Question: I am using tiny MCE as editor. As you can see in image below from google blogger when ever you mouse over an image it shows up that div below image which is having "Small","Medium","Large" options .Any advice / samples how will I be able to do with JQuery ?

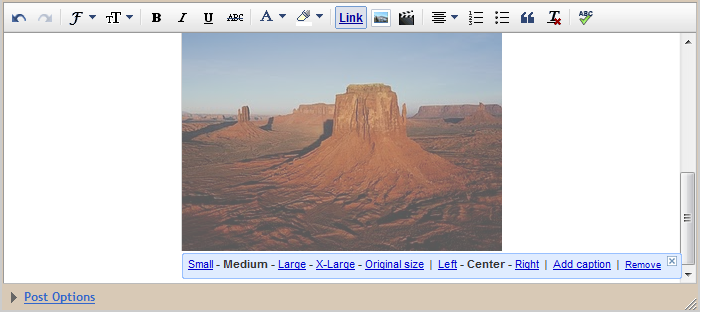
Answer: You can prepare your div with links or any content and set its display css property to 'none'. Then you control it with jQuery like this.
'''
var yourDiv = $("#ThatDiv");
$("#YourImage").hover(
function () {yourDiv.css('display','block');},
function () {yourDiv.css('display','none');}
});
'''
more on subject <URL>
You can propably imagine html code that might look like this:
'''
<img src="#" alt="" id="YourImage"/>
<div id="ThatDiv" style="display:none">
<a href="">...ETC...
</div>
'''
And you would also use css classes in external stylesheet instead of inline styles. But this is just an quick example.